Field crop: maize
Growth stage: 2
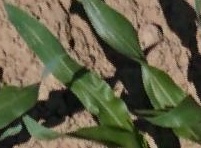
Species: maize